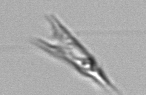
Label: Chrysochromulina_lanceolata